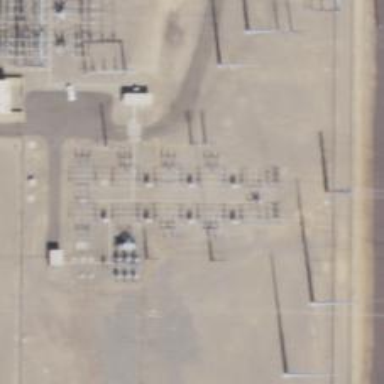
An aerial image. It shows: Switch used for power control.